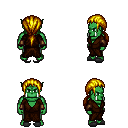
a pixel art fantasy rpg character, male body template, orc, green skin, brown robe, teal pants, blonde ponytail hairstyle, cloth bracers, gray slippers, four views (front, back, left, right), 2x2 character sprite sheet, small pixel art, hard edges, no anti-aliasing